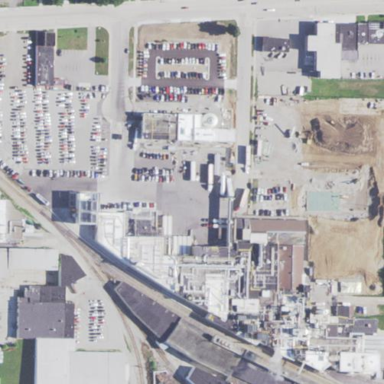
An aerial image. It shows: Industrial area.